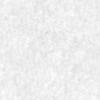
Label: no_change